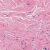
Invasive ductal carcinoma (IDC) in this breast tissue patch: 0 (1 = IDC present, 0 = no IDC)